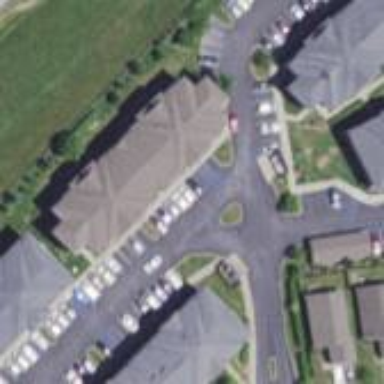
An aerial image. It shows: Image showing building with apartments.